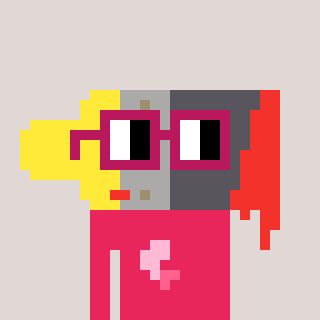
a pixel art character with square dark red glasses, a paintbrush-shaped head and a redpinkish-colored body on a warm background